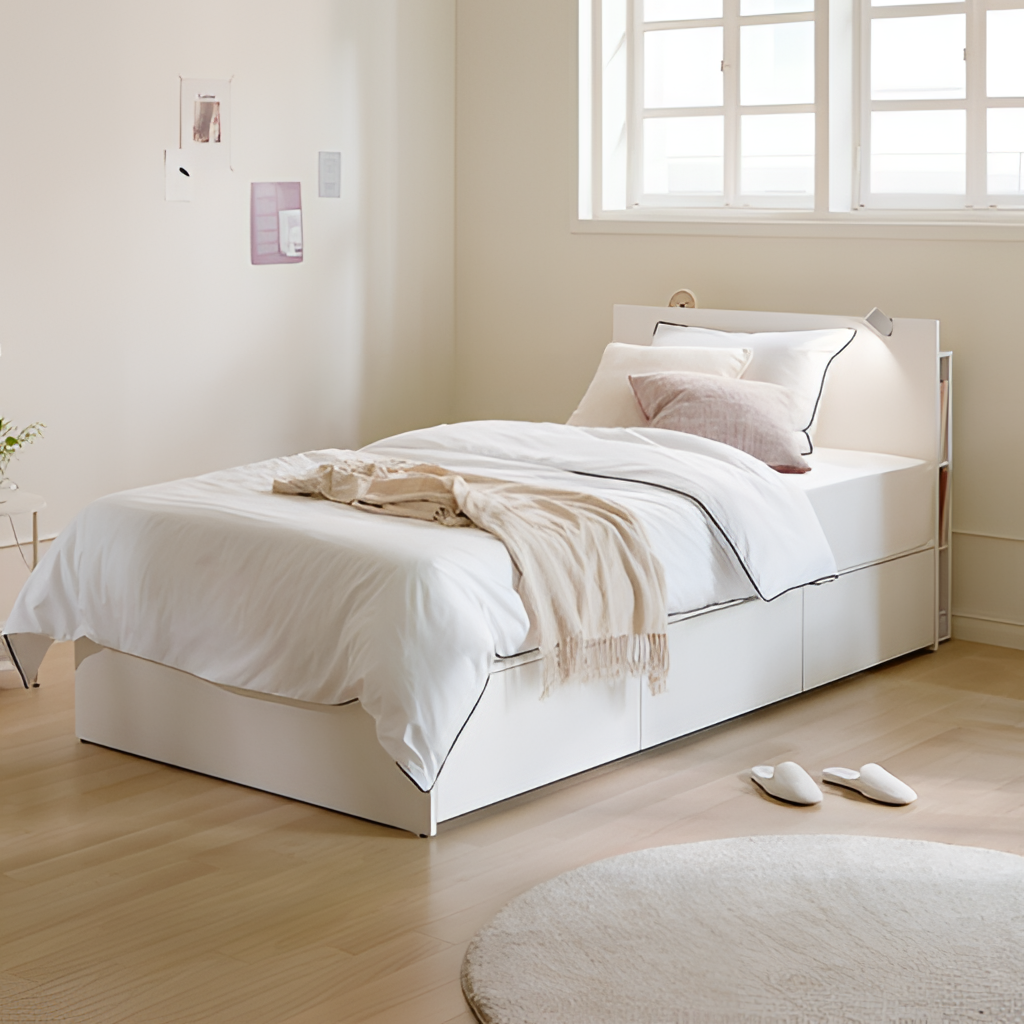
wood bed, bedroom, cream paint wallpaper, with solid pattern, minimalist, wood flooring, with plank pattern